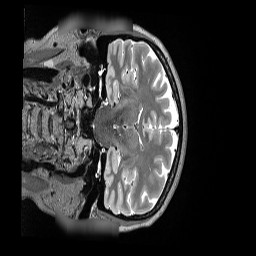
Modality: T2w
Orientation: coronal
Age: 56
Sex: male